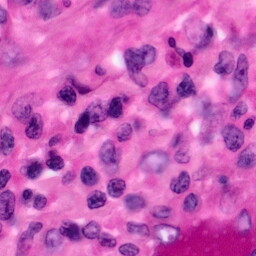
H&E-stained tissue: Pancreatic